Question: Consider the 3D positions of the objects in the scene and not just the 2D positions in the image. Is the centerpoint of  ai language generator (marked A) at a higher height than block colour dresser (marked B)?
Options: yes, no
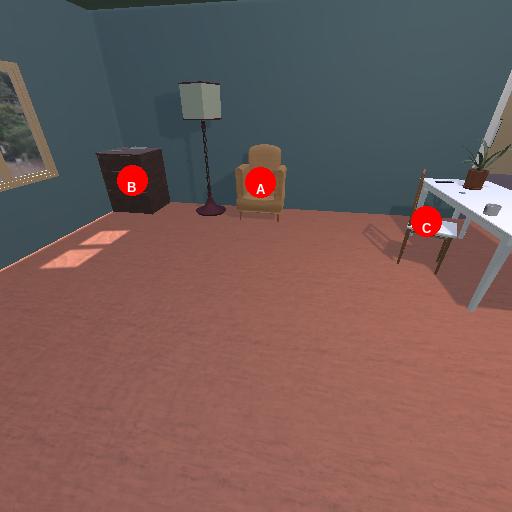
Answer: yes